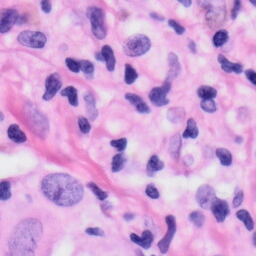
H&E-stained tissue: Skin